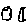
Label: moon